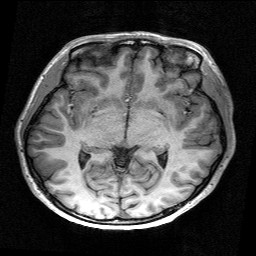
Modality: T1w
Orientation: coronal
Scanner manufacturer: siemens
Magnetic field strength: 3 T
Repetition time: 2.53 s
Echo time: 0.00267 s